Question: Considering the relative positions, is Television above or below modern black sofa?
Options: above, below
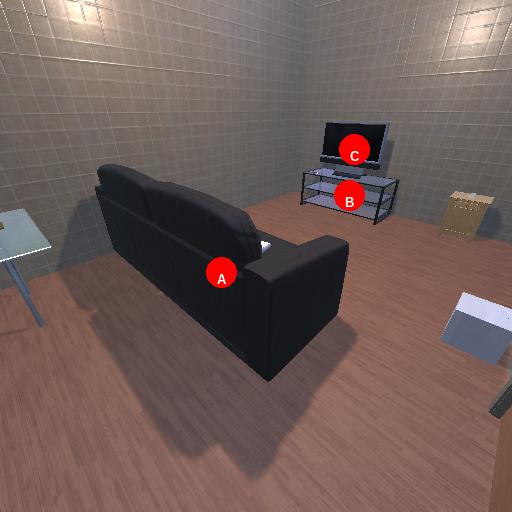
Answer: above